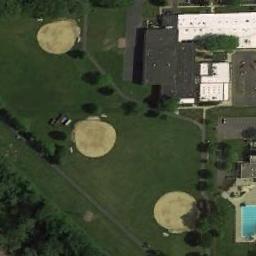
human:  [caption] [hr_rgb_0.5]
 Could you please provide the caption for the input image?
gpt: There is a railway near the baseball field .

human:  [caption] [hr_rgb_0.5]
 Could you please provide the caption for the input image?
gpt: Three baseball diamonds are in the grass next to the houses .

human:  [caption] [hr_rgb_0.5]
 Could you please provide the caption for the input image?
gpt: There are three circular baseball diamonds in the middle of grass .

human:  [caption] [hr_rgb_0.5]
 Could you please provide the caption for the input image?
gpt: Three baseball diamonds on the lawn while some buildings and a pool beside .

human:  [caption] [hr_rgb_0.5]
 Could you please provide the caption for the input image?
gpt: Three baseball diamonds are surrounded by grass .